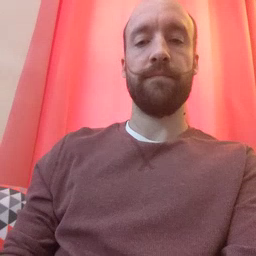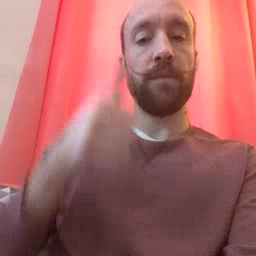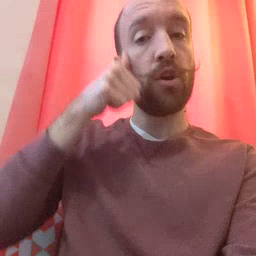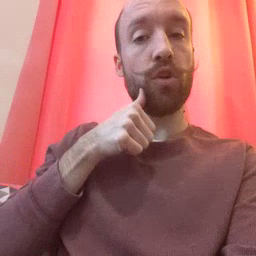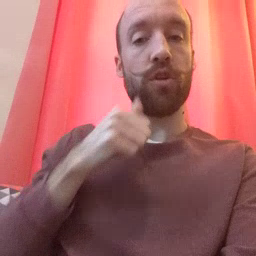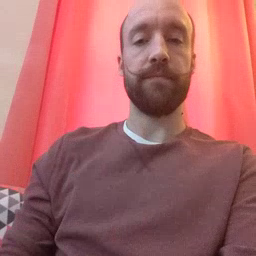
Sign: girl